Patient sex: M
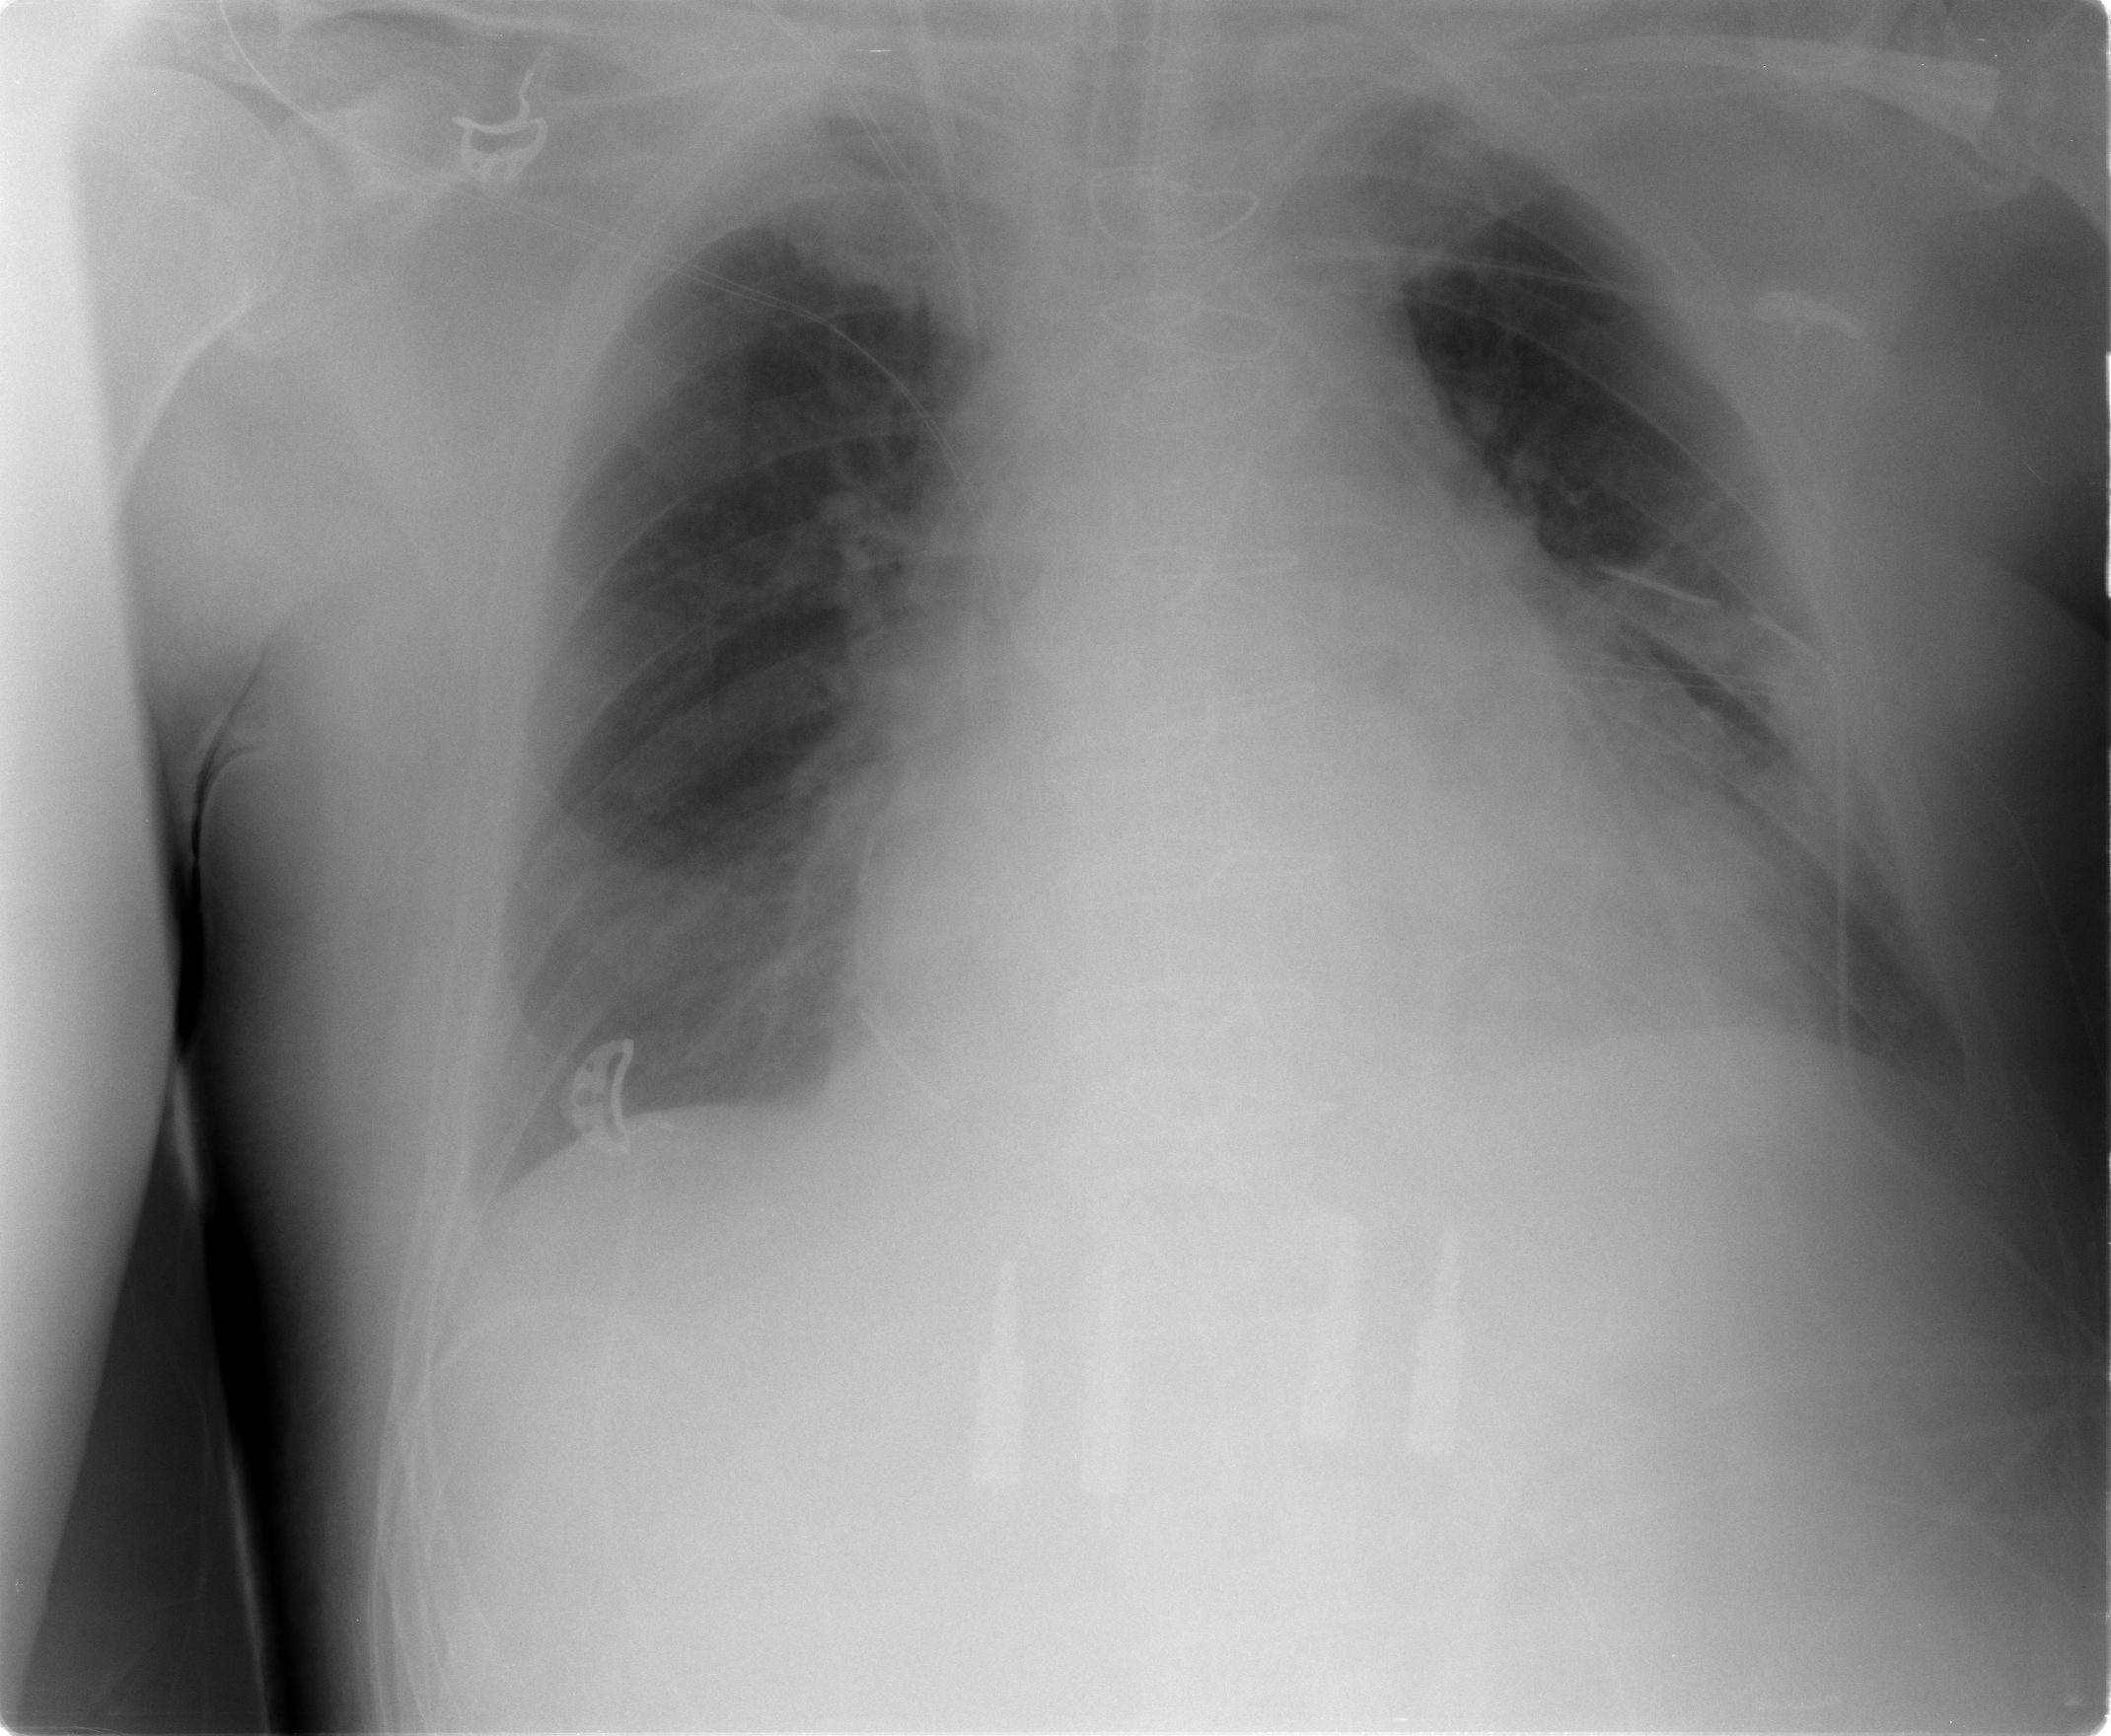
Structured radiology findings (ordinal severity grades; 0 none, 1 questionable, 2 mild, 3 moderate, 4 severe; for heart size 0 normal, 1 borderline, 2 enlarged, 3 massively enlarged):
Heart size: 3
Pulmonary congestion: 2
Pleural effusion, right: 2
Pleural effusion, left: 0
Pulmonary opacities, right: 2
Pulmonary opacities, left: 0
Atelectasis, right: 2
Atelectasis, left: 2